Question: I have a method like so:
'''
/// <summary>
/// Gets a typed Dictionary of <see cref="T:System.Collections.Generic.Dictionary'2"/>
/// </summary>
/// <returns></returns>
public Dictionary<string, object> ToDictionary()
'''
When I invoke this method and look at the intellisense it shows it return 'Dictionary<TKey,TValue>'
Is there a way for the intellisense to show 'Dictionary<string, object>'
I tried the below but that fails:
'''
<see cref="System.Collections.Generic.Dictionary'2[System.String,System.Object]"/>
'''
Here's what I see:

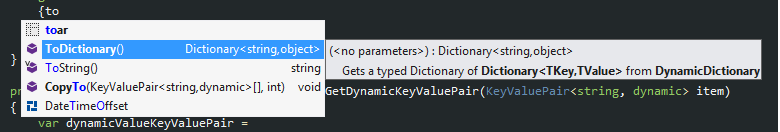
Answer: This should work:
'''
/// <summary>
/// Gets a typed Dictionary of <see cref="Dictionary{String, Object}" />
/// </summary>
/// <returns></returns>
public Dictionary<string, object> ToDictionary()
{
return null;
}
'''